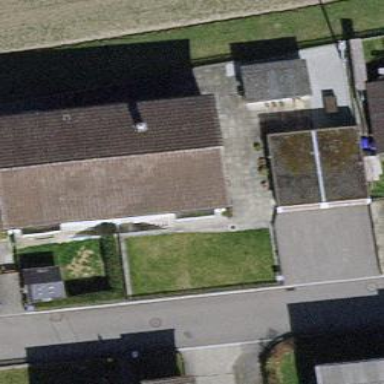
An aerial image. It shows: Building with tile roof.